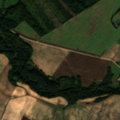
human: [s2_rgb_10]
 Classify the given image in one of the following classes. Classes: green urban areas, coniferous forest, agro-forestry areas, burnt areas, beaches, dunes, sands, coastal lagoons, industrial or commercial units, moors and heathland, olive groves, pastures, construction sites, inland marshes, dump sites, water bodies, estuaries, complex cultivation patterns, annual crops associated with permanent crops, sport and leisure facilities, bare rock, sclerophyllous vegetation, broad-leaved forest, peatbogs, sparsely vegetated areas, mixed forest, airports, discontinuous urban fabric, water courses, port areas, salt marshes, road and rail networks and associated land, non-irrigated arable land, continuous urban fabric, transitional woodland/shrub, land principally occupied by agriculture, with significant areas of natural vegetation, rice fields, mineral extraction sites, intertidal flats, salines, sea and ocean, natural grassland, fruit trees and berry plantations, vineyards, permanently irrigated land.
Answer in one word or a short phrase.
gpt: non-irrigated arable land, land principally occupied by agriculture, with significant areas of natural vegetation, broad-leaved forest, transitional woodland/shrub